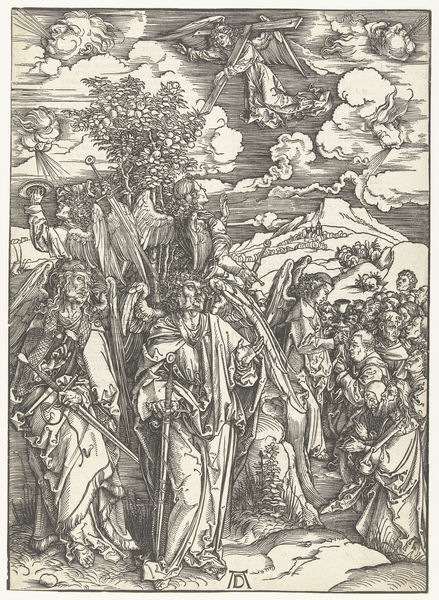
Titel: Engelen houden de vier winden tegen
Künstler: Albrecht Dürer
Standort: Amsterdam
Institution: Rijksmuseum
Schlagwörter: landschaft, wind, engel, men, people, robes, sword, swords, white, black, dress, grey, print, plant, schwerter, angel, angels, clouds, gods, heaven, man, sky, tree, betende, hills, trees, path, saint, wings, medieval, angles, christ, pray, poor, archangel, zephyr, supplicants, 구름, 천사, 칼, 기도, engel als ritter, buße tun